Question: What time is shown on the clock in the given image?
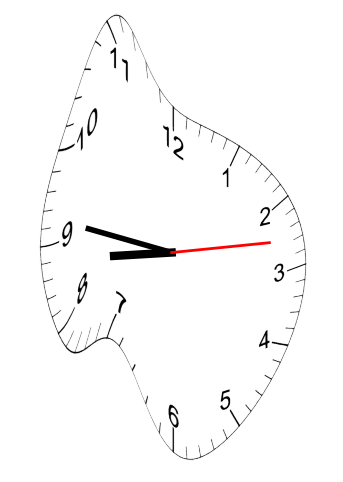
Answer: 08:46:13